Field crop: maize
Growth stage: 2
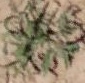
Species: atriplex